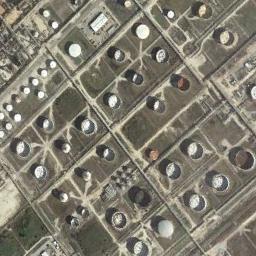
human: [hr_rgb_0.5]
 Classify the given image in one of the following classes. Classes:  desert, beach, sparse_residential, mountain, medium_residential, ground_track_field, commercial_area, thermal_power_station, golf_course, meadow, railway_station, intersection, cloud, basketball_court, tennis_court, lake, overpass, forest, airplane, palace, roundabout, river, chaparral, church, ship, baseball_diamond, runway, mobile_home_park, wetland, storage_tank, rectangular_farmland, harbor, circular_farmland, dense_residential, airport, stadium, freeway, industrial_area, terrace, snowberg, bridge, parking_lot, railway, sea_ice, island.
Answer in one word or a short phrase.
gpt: storage_tank